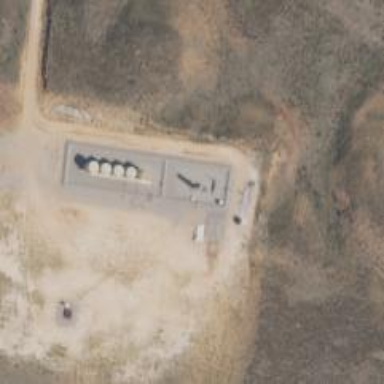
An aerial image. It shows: Storage tank that is man-made.